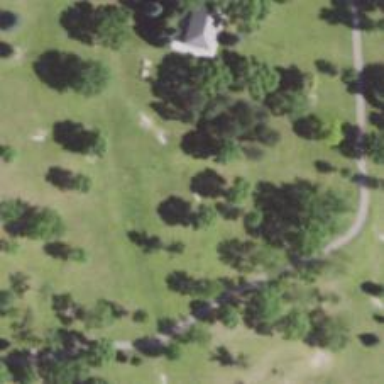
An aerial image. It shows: Disc golf tee.